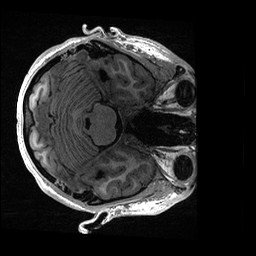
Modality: T1w
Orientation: axial
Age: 18
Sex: male
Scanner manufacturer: ge
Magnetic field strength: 3 T
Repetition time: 0.006952 s
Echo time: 0.00292 s